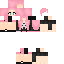
A female human skin with pale skin dressed in a red tshirt and red pants, featuring a closed mouth.